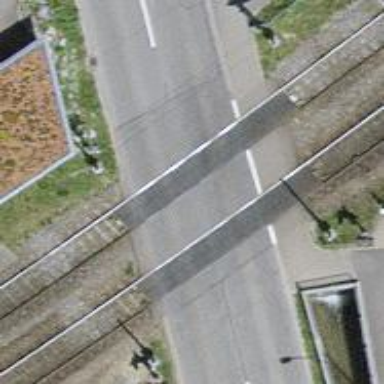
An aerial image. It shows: Level crossing with lights at railway intersection.